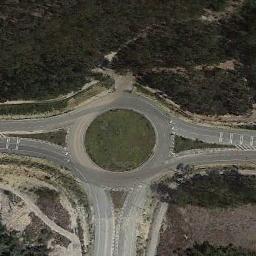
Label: roundabout